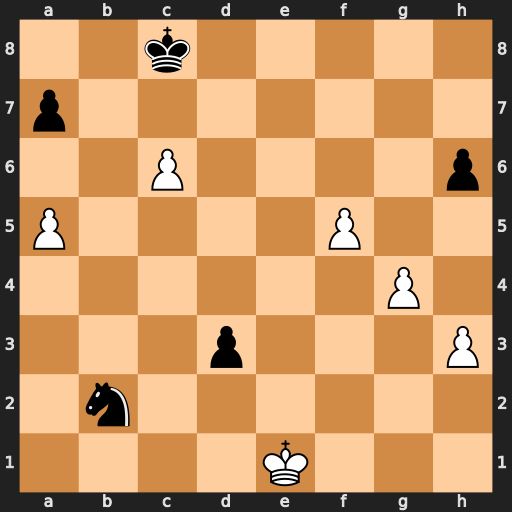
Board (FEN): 2k5/p7/2P4p/P4P2/6P1/3p3P/1n6/4K3
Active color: w
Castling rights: -
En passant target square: -
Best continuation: f6 d2+ Kxd2 Nc4+ Kd3 Nd6 Kd4